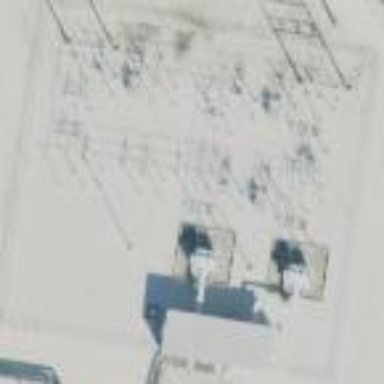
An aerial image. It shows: Substation surrounded by fence.